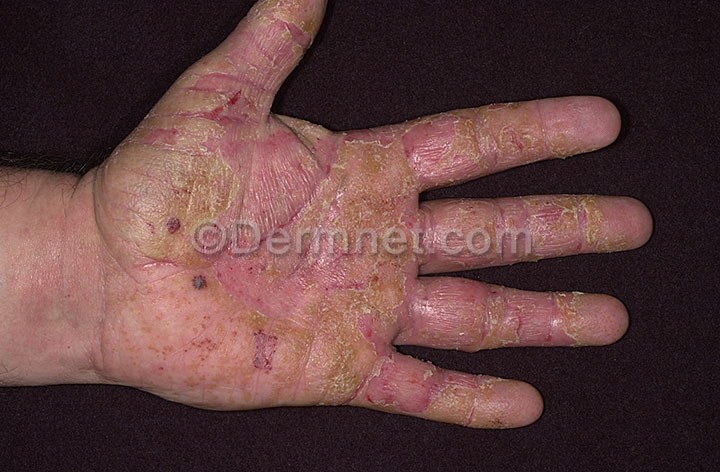
Disease: Eczema Photos